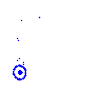
Particle: pion